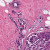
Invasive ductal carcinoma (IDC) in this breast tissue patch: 0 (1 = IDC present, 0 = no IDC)